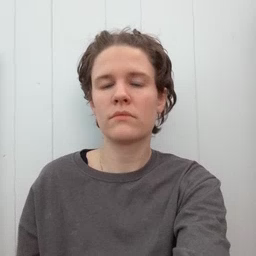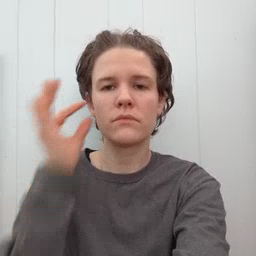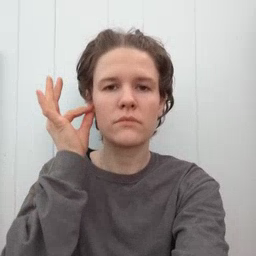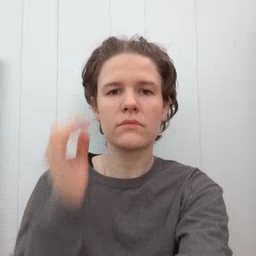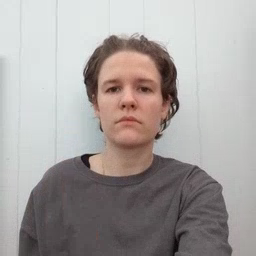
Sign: hair